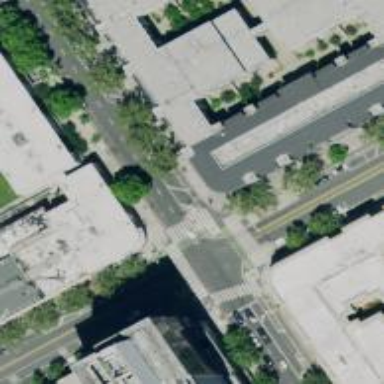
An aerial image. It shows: Solid stop line on the road.